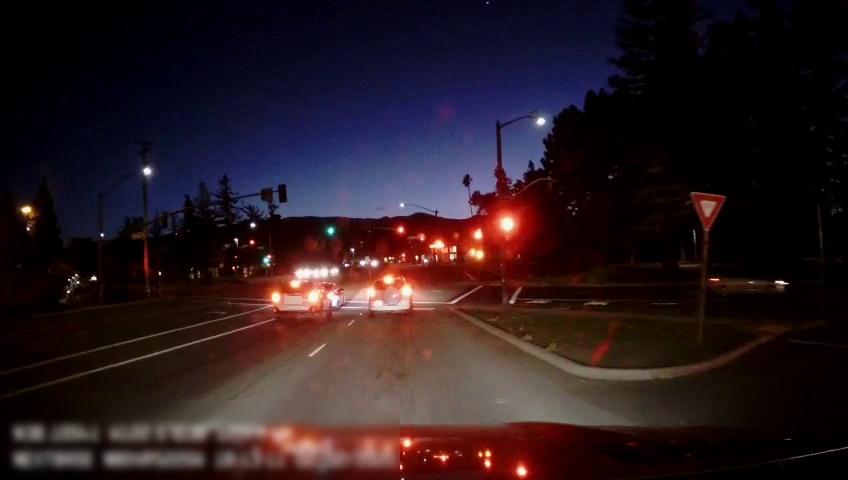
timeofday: Night
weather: Other
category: Drivable Space
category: Vehicles | Car
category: Vehicles | SUV
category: Vehicles | Car
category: Vehicles | SUV
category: Lanes | Current Lane
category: Lanes | Alternate Lane
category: Lanes | Alternate Lane
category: Lanes | Alternate Lane
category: Traffic | Lights
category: Traffic | Signs
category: Traffic | Signs
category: Traffic | Lights
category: Traffic | Lights
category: Traffic | Lights
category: Traffic | Lights
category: Traffic | Lights
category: Traffic | Lights